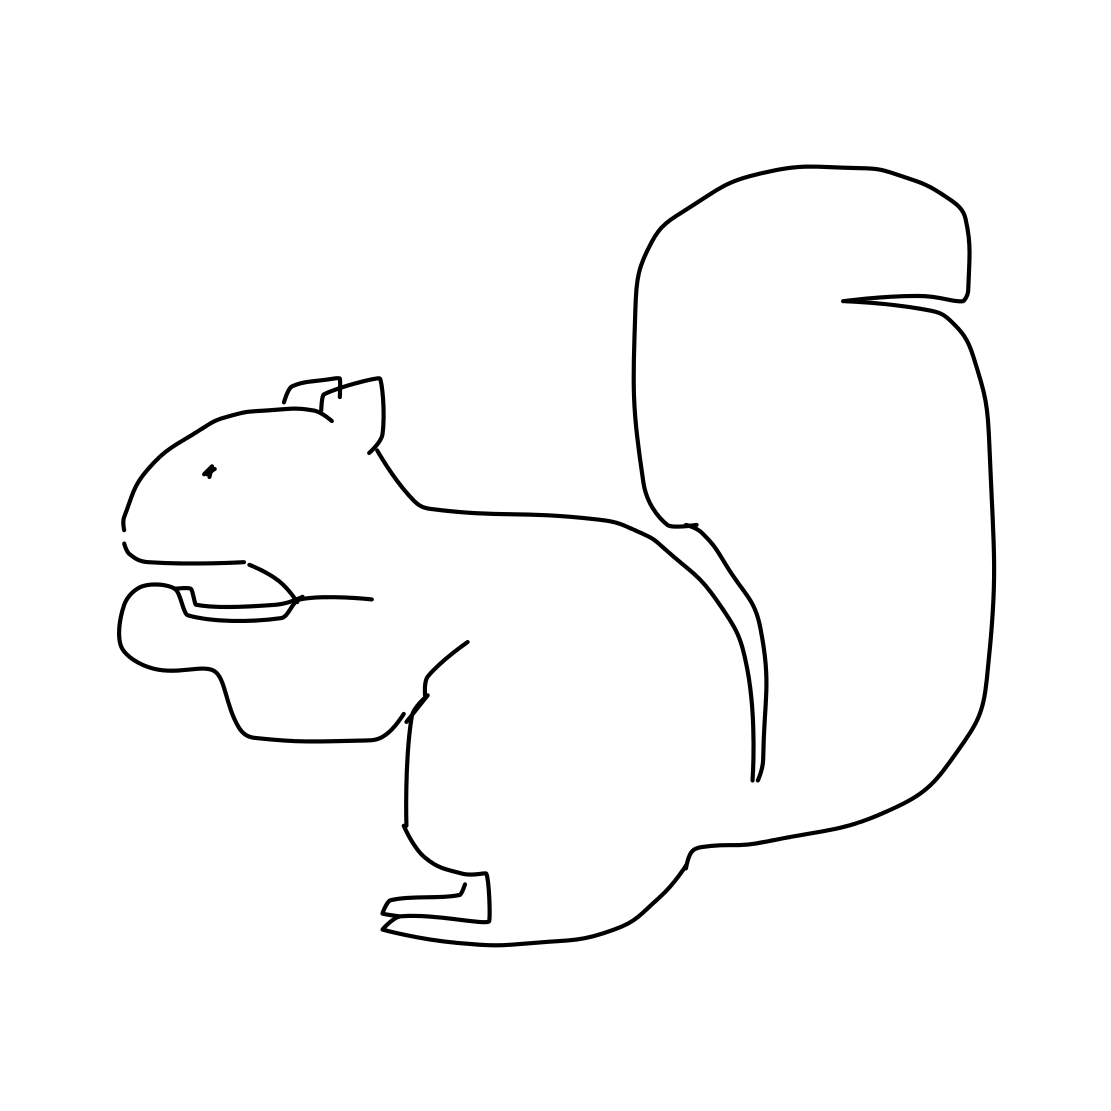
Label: squirrel